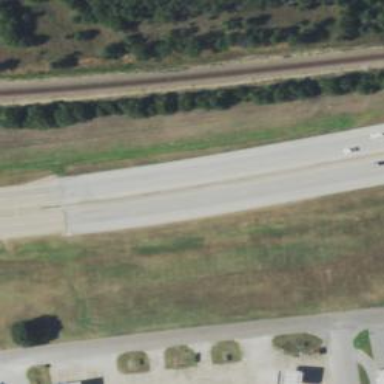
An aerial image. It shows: Primary highway that functions as expressway.